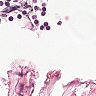
Metastatic tissue present: no